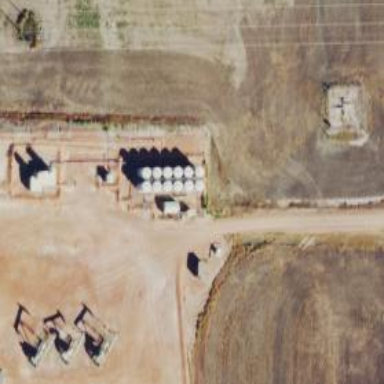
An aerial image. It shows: Storage tank that is man-made.